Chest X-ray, PA view. Patient: 27 years old, sex M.
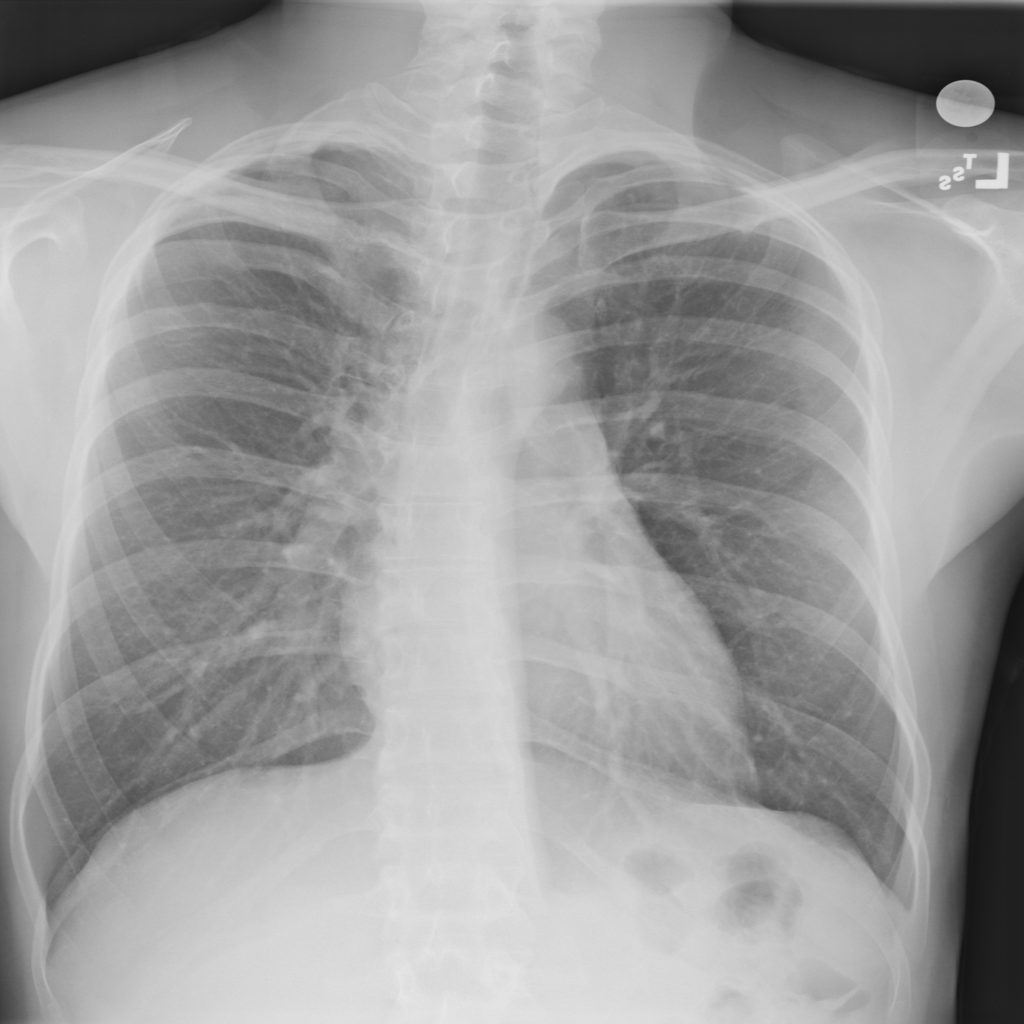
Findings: No Finding